Question: I want to add a section header to my tableview when it is in editing mode. Basically I would just want it to be a part of the datasource to have the same look as the rest of the table (see below image for wanted result). But inserting an object ("Add Contact") to the data source leads to alot of micro management when switching in and out from editing mode and it's actually not part of the data source it is more as a header.
I tried using the following code snippet to achieve the same effect but it didn't turn out right (just added the Add Contact text to sit on top of the section, but not part of it as a grouped table cell).
Anyone have any clues on what I'm missing?
'''
- (UIView *)tableView:(UITableView *)tableView viewForHeaderInSection:(NSInteger)section {
UIView *headerView = [[UIView alloc] initWithFrame:CGRectMake(0, 0, tableView.bounds.size.width, 30)];
if (section == 1) {
UITableViewCell *addContactCell = [[UITableViewCell alloc] initWithStyle:UITableViewCellStyleDefault reuseIdentifier:nil];
addContactCell.textLabel.text = @"Add Contact";
addContactCell.textLabel.opaque = NO;
return addContactCell;
} else {
return nil;
}
}
'''

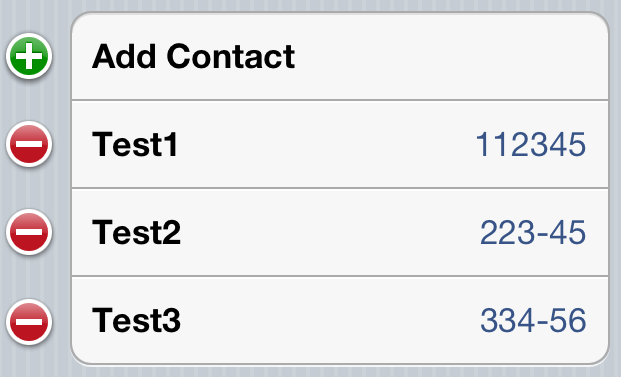
Answer: You don't need to add the 'Add Contact' row to the datasource. You just have to lie in your numberOfRowsInSection, and in cellForIndexPath: methods.
tableView:numberOfRowsInSection: needs to return the number of rows + 1.
tableView:cellForIndexPath: returns your insert cell if the row number is 0, and otherwise returns the cell for the data for indexPath.row - 1.
You'd have to have a little extra stuff in didSelect etc, but there shouldn't be a lot of micromanagement involved.